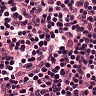
Metastatic tissue present: no